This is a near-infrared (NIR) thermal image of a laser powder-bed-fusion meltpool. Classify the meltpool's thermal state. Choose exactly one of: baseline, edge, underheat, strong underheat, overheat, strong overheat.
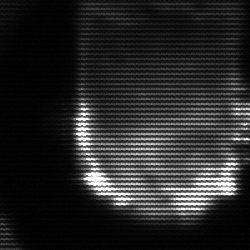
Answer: baseline